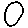
Label: circle